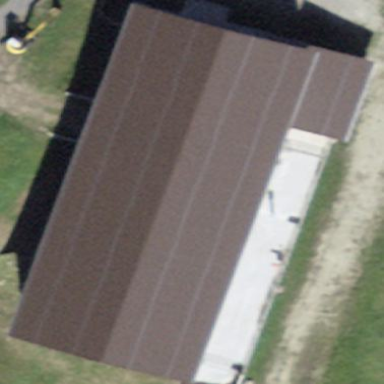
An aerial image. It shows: Farm auxiliary building.